Interaction volume radius: 5 \u00c5
Interaction volume height: 10 \u00c5
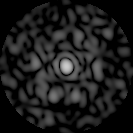
Disorder parameter: 0.8478